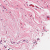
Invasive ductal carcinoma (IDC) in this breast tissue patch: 0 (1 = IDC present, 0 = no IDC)